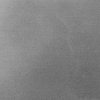
Atmospheric dust classification: dusty